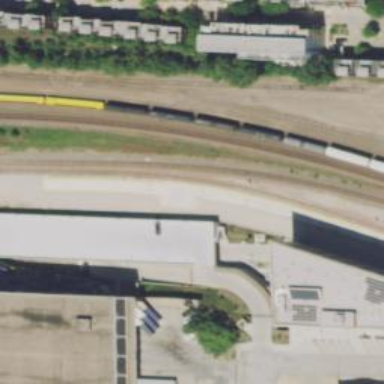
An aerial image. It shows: Abandoned railway yard is depicted.